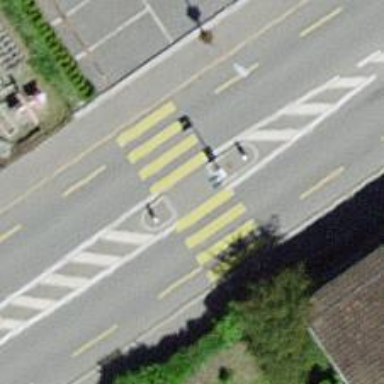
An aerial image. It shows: Primary highway with asphalt surface. It has sidewalks on both sides and designated lanes for cycling in both directions.